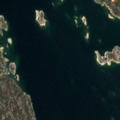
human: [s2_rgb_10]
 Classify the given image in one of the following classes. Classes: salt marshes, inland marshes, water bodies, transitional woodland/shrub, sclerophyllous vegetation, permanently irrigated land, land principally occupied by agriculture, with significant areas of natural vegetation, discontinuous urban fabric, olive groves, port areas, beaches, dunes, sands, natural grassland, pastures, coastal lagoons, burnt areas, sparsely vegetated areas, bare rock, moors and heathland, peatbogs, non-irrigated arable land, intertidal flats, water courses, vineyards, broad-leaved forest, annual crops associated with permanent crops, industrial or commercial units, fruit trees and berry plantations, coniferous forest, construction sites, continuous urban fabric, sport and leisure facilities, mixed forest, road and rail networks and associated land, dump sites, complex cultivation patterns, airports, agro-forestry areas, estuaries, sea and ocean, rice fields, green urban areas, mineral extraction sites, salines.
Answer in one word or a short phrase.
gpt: bare rock, sea and ocean